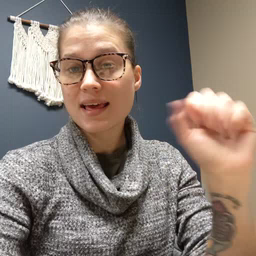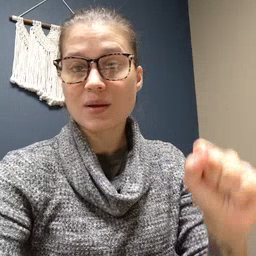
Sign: loud